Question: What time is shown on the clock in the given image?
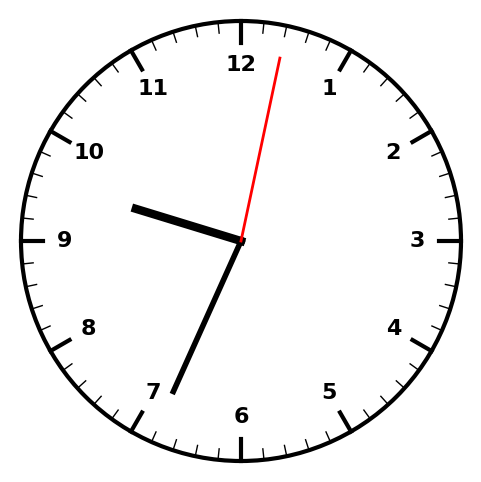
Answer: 09:34:02